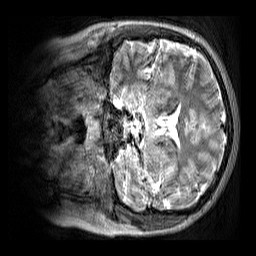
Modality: T2w
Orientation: coronal
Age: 13
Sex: female
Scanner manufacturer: siemens
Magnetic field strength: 3 T
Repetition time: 3.2 s
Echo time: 0.408 s